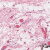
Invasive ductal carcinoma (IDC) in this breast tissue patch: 0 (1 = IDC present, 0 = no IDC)